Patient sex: M
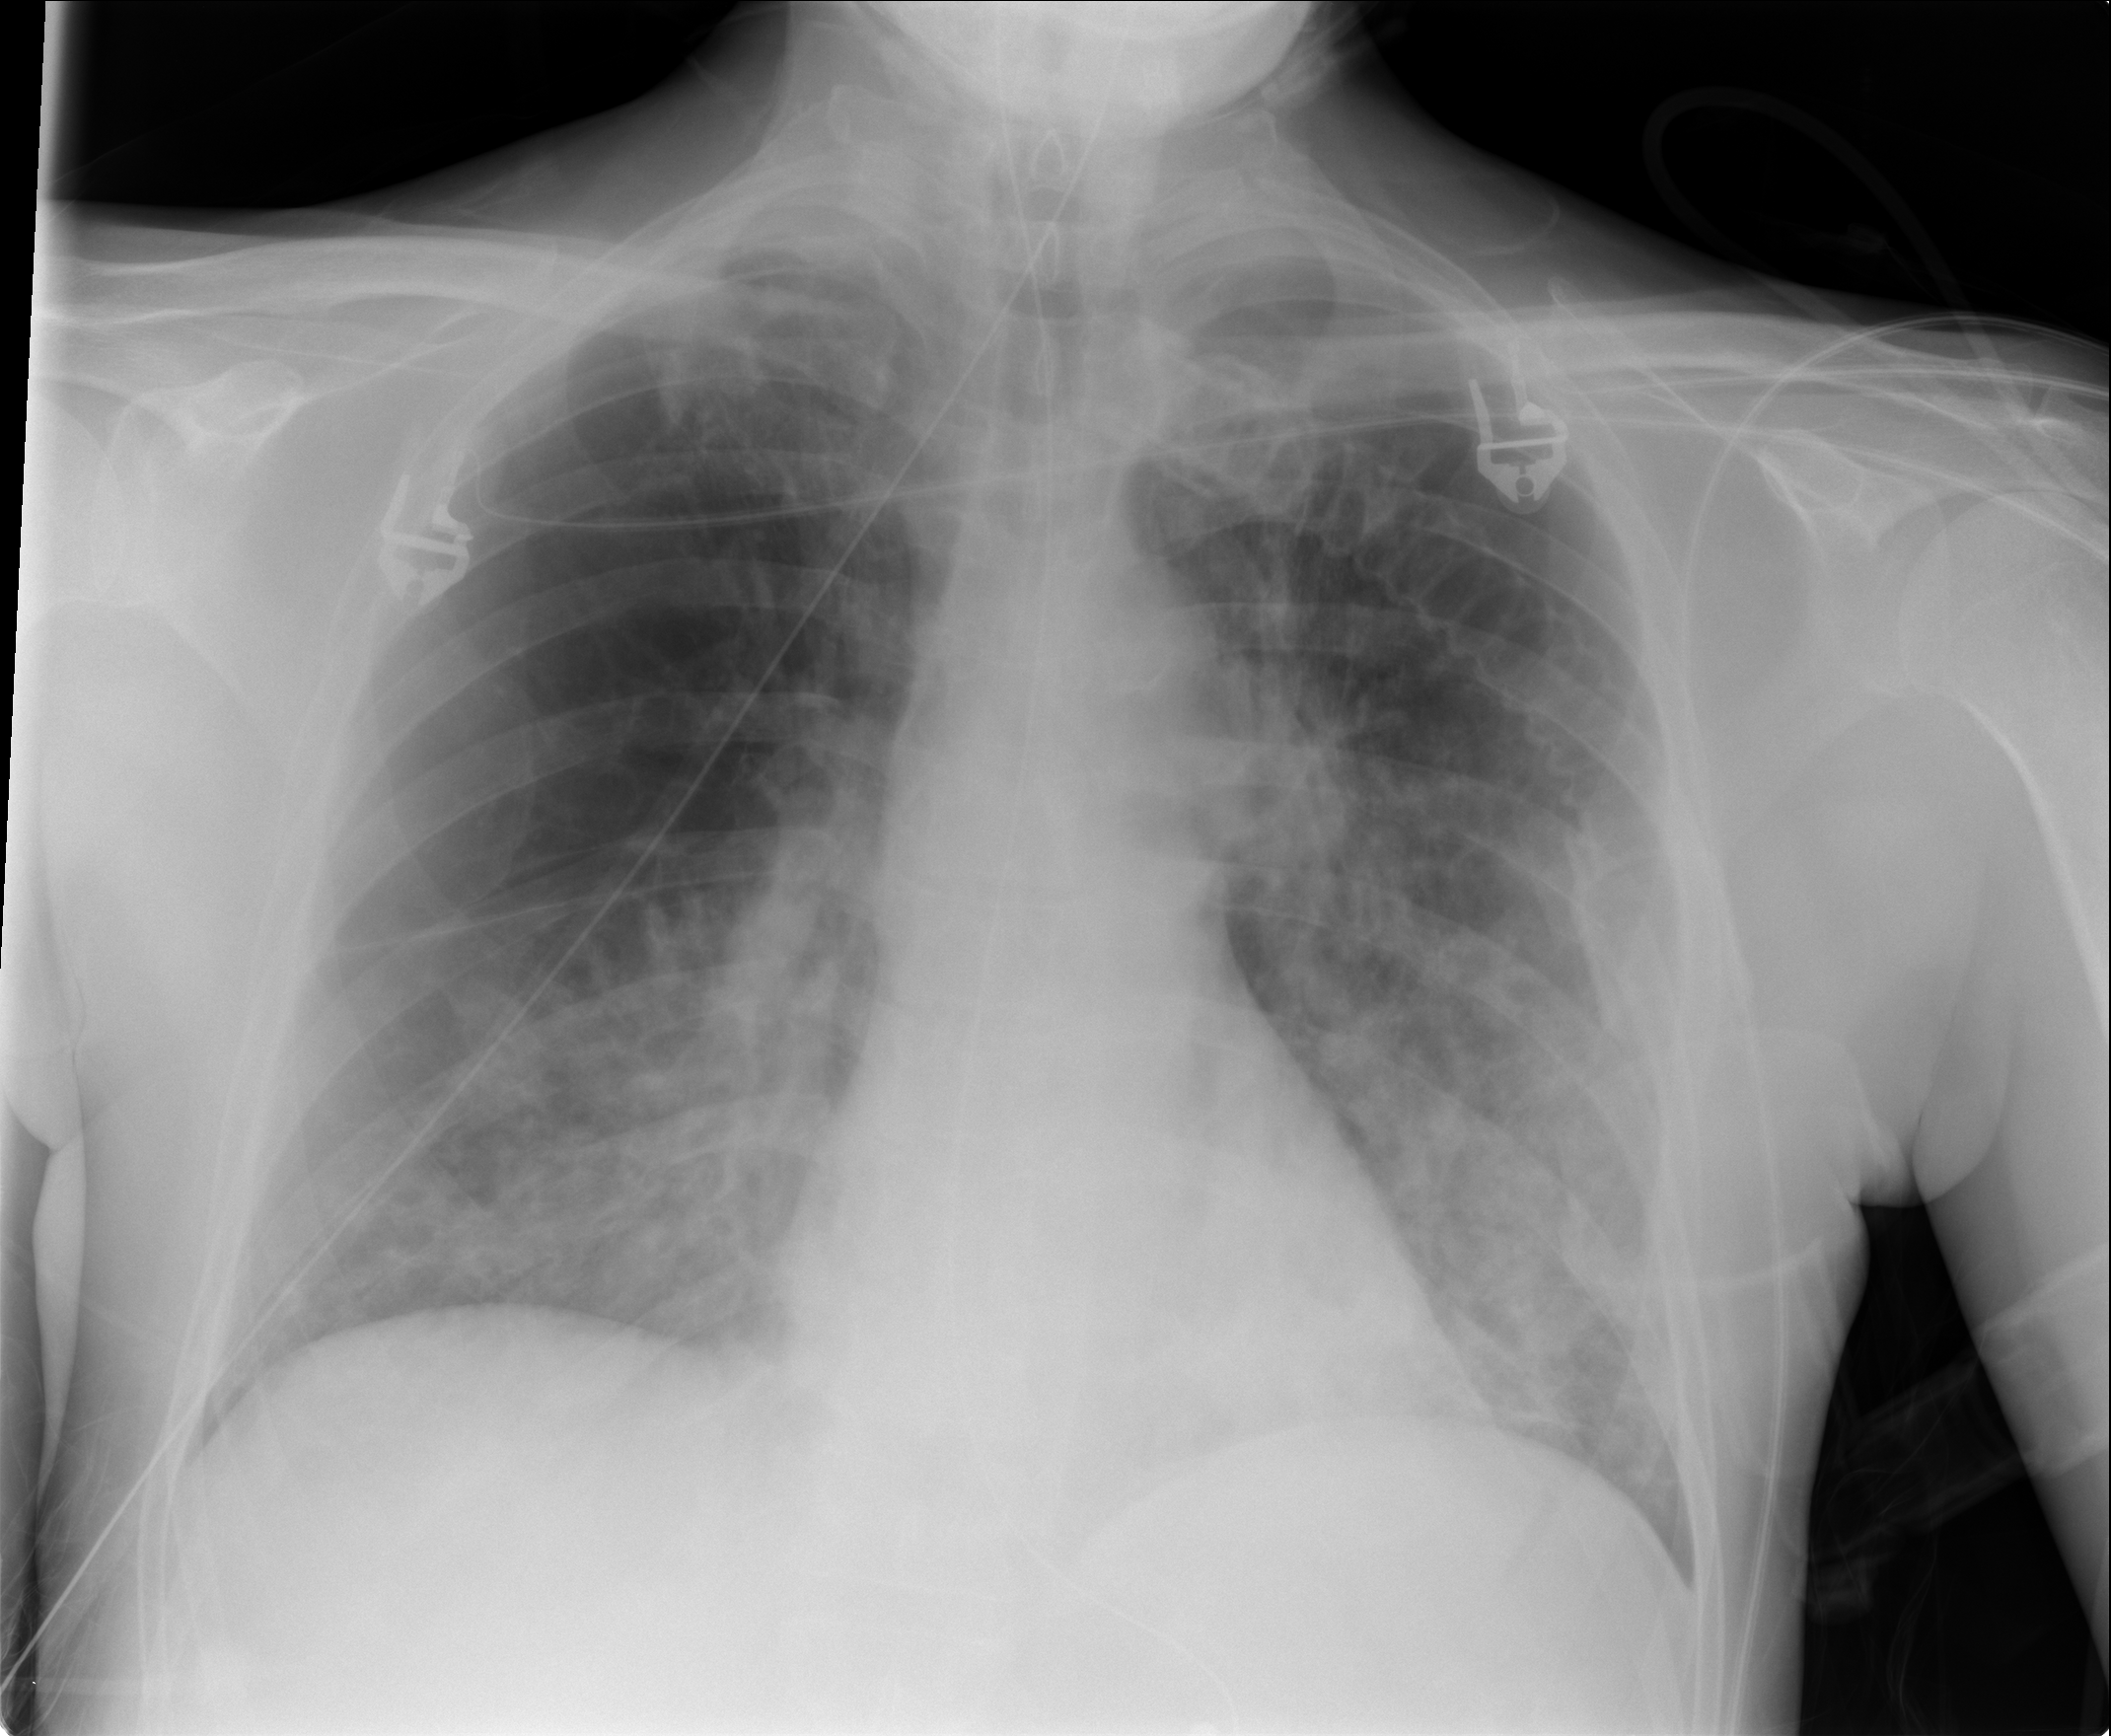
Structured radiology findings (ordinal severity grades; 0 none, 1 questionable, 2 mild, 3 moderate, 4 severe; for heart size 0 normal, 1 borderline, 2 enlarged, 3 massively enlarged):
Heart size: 0
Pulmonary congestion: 0
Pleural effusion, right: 2
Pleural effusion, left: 2
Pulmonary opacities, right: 3
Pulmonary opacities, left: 4
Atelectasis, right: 2
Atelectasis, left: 2